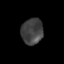
Tissue: skin
Cell type: Epithelial cells
Senescence score: 0.2374
Nuclear area (px): 554
Mean DAPI intensity: 65.132